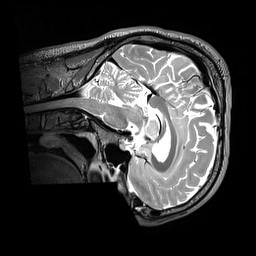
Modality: T2w
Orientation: sagittal
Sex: male
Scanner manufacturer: siemens
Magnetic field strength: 3 T
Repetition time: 3.2 s
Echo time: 0.409 s